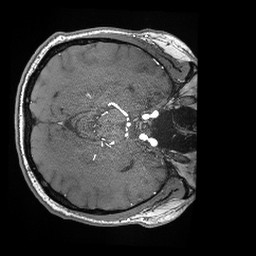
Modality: angio
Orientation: axial
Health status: ill
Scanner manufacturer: siemens
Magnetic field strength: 3 T
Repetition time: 0.02 s
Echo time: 0.0033 s